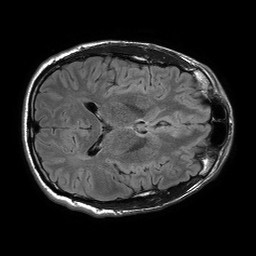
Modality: FLAIR
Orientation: axial
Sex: male
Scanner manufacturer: philips
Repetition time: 11 s
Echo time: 0.125 s